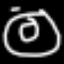
Label: donut